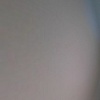
Label: space